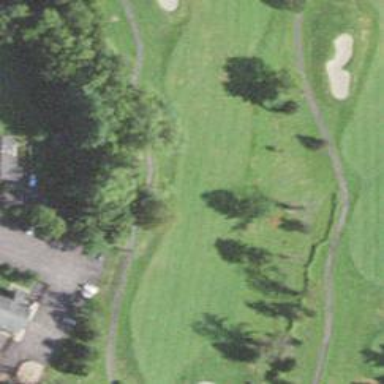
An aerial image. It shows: Golf hole.